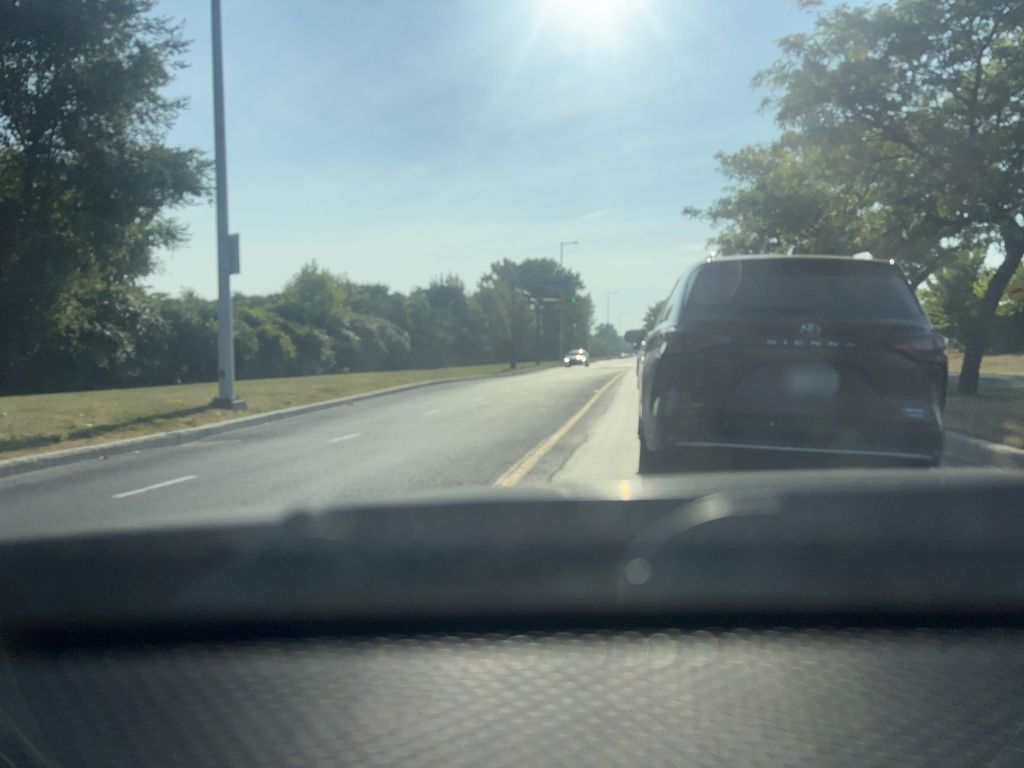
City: montreal